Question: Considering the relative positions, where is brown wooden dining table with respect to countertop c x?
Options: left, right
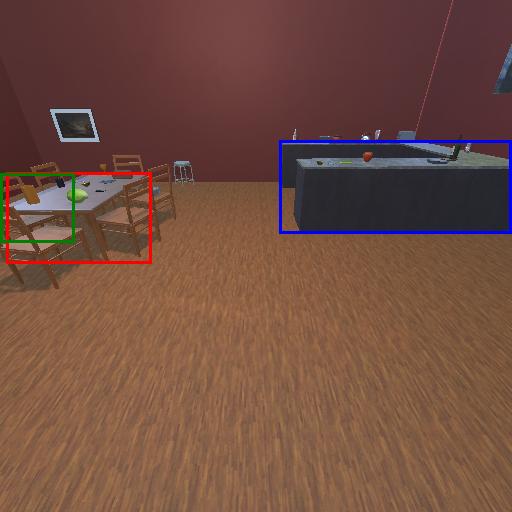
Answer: left